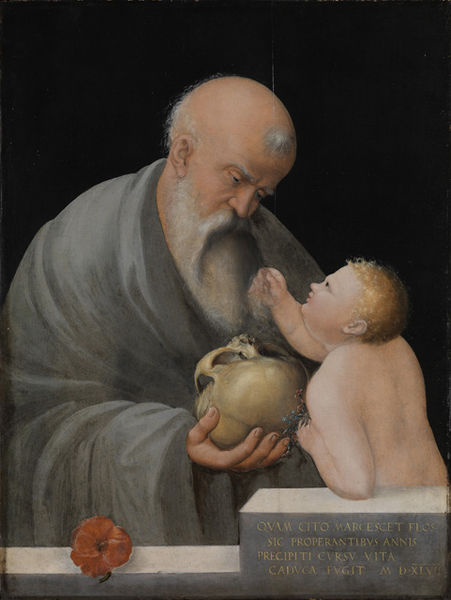
Titel: Allegorie auf die irdische Vergänglichkeit
Künstler: Südostdeutscher Meister
Standort: Karlsruhe
Institution: Staatliche Kunsthalle Karlsruhe
Schlagwörter: blau, dunkel, gemälde, hand, haut, kopf, laub, mann, nackt, schatten, umhang, blume, blumen, brust, finger, frau, grau, hintergrund, marmor, nase, ohr, rücken, schwarz, stirn, blick, blüte, blüten, rose, rot, beige, alt, bart, blond, arme, augen, barock, bibel, falten, halten, schädel, sockel, stein, tod, vollbart, hände, portrait, öl, brüstung, geistlicher, gewand, gold, haare, kutte, mantel, kind, person, pflanze, frontal, locken, renaissance, engel, putto, apfel, schrift, zwei, alter mann, rote blume, mauer, kahl, baby, ölgemälde, dick, spielen, inschrift, brauen, glatze, faltenwurf, junge, strauß, blütenblätter, vanitas, vergänglichkeit, alter, greis, philosoph, jugend, mohn, lockig, text, buchstaben, staub, nelke, betrachten, kleinkind, jüngling, leben, totenkopf, doppelkinn, christus, jesus, mönch, antikisierend, heiliger, zupfen, zeit, jünger, totenschädel, opa, putti, frage, geburt, säugling, pulver, morbid, king, tonsur, latein, lateinisch, jesuskind, eremit, endlichkeit, peter, lumen, hieronymus, grabstein, gelehnt, güte, mohnblüte, hieronimus, cranach, kute, benedikt, portrati, hamlet, mohnblume, tog, skull, sschrift, grei, tod und leben, wenig haar, grau#, bibiel, quam, schgwarz, jugned, cito, grauer umhang, geburt und tod, totenschödel, menschenkind, greis und knabe, jesuskund, scgruft#, schriftbuchstaben, alt und jugend, alter und jugend, blumeohr, mann kind bart totenschädel blüte blume